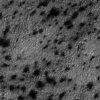
Label: not_dusty